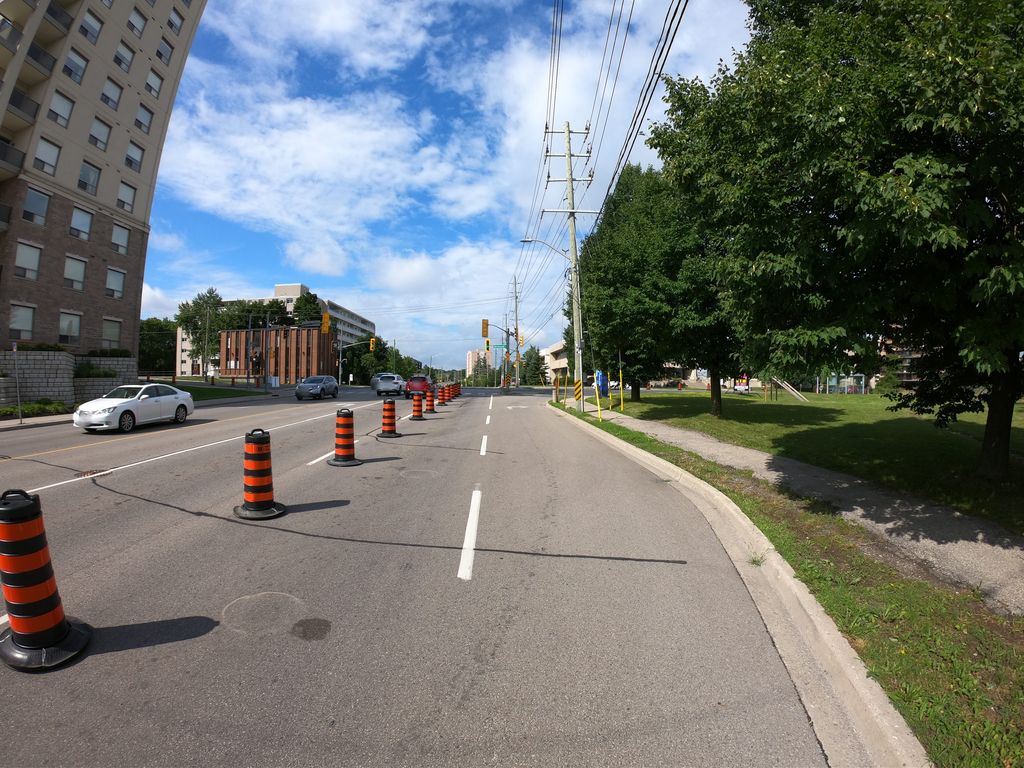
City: kitchener-waterloo